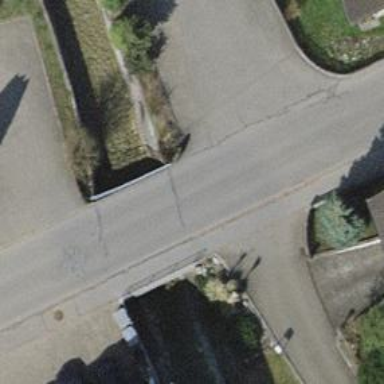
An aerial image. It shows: Asphalt tertiary road on bridge.